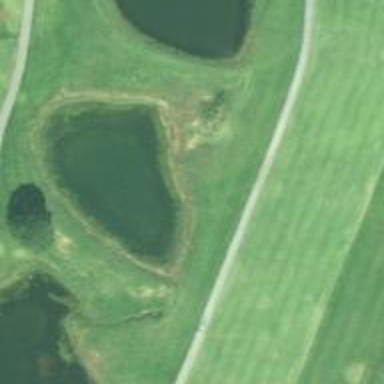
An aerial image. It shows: Water hazard in golf course. The hazard is natural water feature.